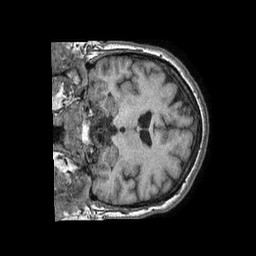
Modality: T1w
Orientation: coronal
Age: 57
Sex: female
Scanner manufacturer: philips
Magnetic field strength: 1.5 T
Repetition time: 0.007542 s
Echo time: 0.003421 s